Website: walmart
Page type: billing-address
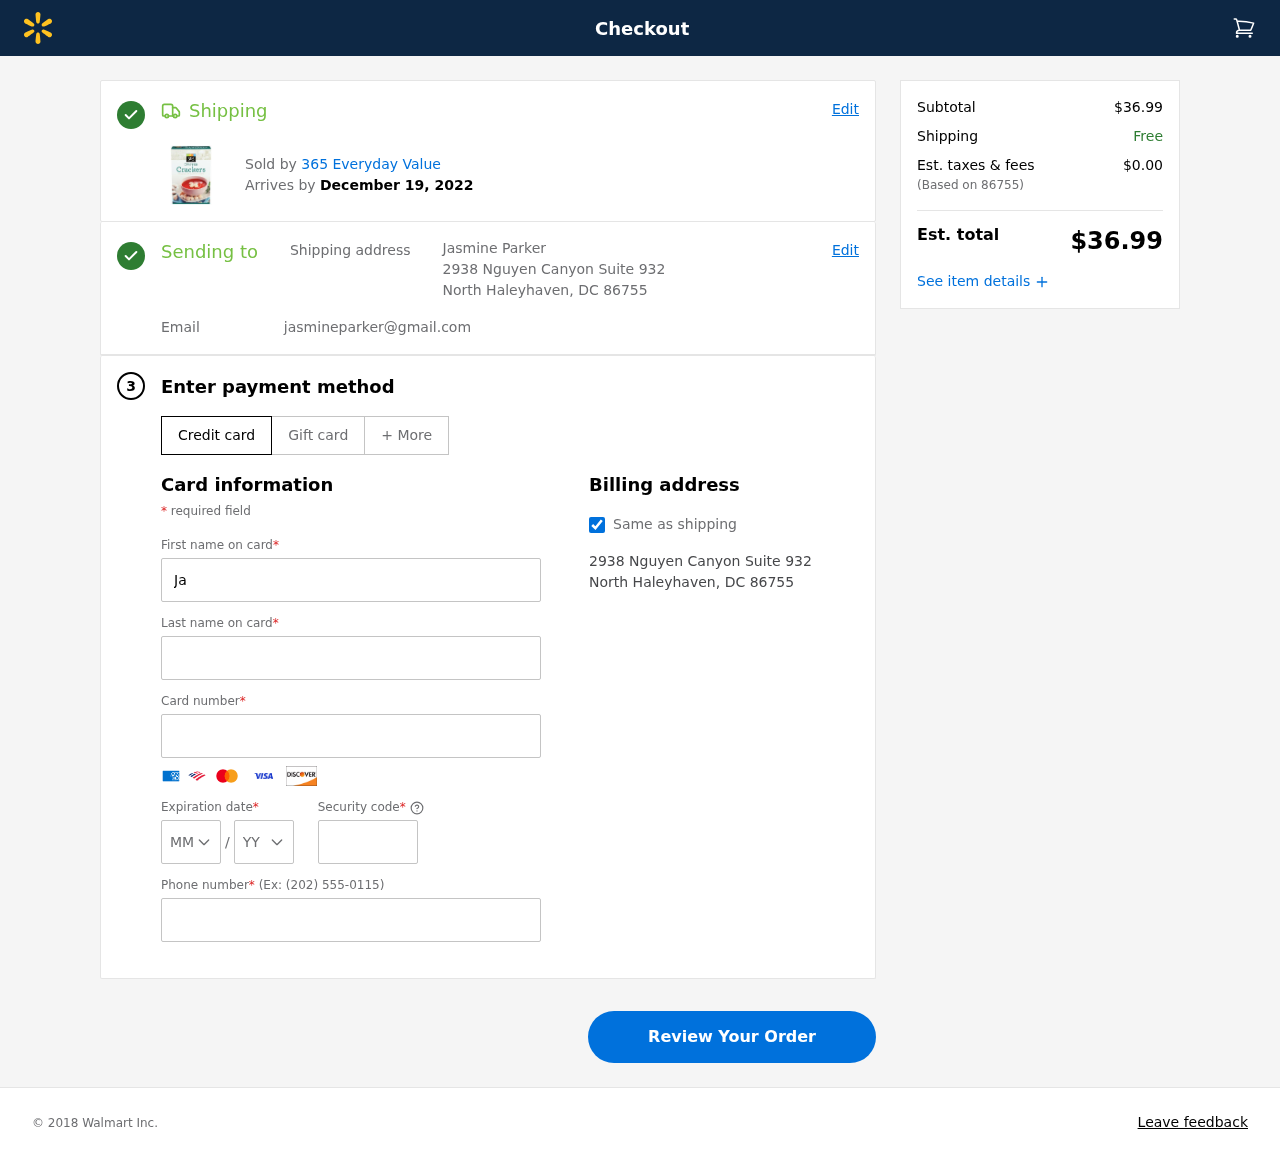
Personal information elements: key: PII_CARD_CVV
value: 022
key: PII_CARD_EXPIRY_MONTH
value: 12
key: PII_CARD_EXPIRY_YEAR
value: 30
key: PII_CARD_NUMBER
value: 2357 6147 6657 1643
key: PII_CITY_STATE_ZIP
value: North Haleyhaven, DC 86755
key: PII_EMAIL
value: jasmineparker@gmail.com
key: PII_FIRSTNAME
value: Jasmine
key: PII_FULLNAME
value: Jasmine Parker
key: PII_LASTNAME
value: Parker
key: PII_PHONE
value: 4634242866
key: PII_POSTCODE
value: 86755
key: PII_STREET
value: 2938 Nguyen Canyon Suite 932
Product elements: key: PRODUCT1_BRAND
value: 365 Everyday Value
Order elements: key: ORDER_DELIVERY_DATE
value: December 19, 2022
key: ORDER_SUBTOTAL
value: $36.99
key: ORDER_TAX
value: $0.00
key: ORDER_TOTAL
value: $36.99